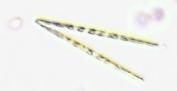
Label: Thalassionema